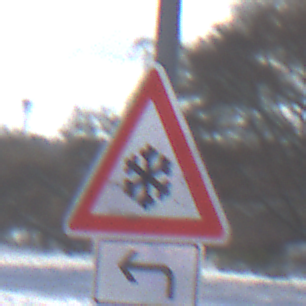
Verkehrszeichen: SchneeOderEisglaette
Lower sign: RichtungsangabeDurchPfeile2
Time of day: MorningAfternoon
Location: Outdoor (Nature)
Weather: PartlyCloudy
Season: Winter
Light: Natural